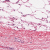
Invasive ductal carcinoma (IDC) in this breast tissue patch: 0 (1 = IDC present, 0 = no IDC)